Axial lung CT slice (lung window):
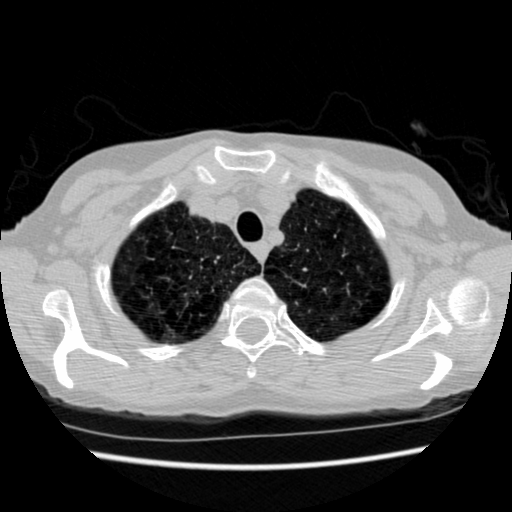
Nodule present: no